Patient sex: F
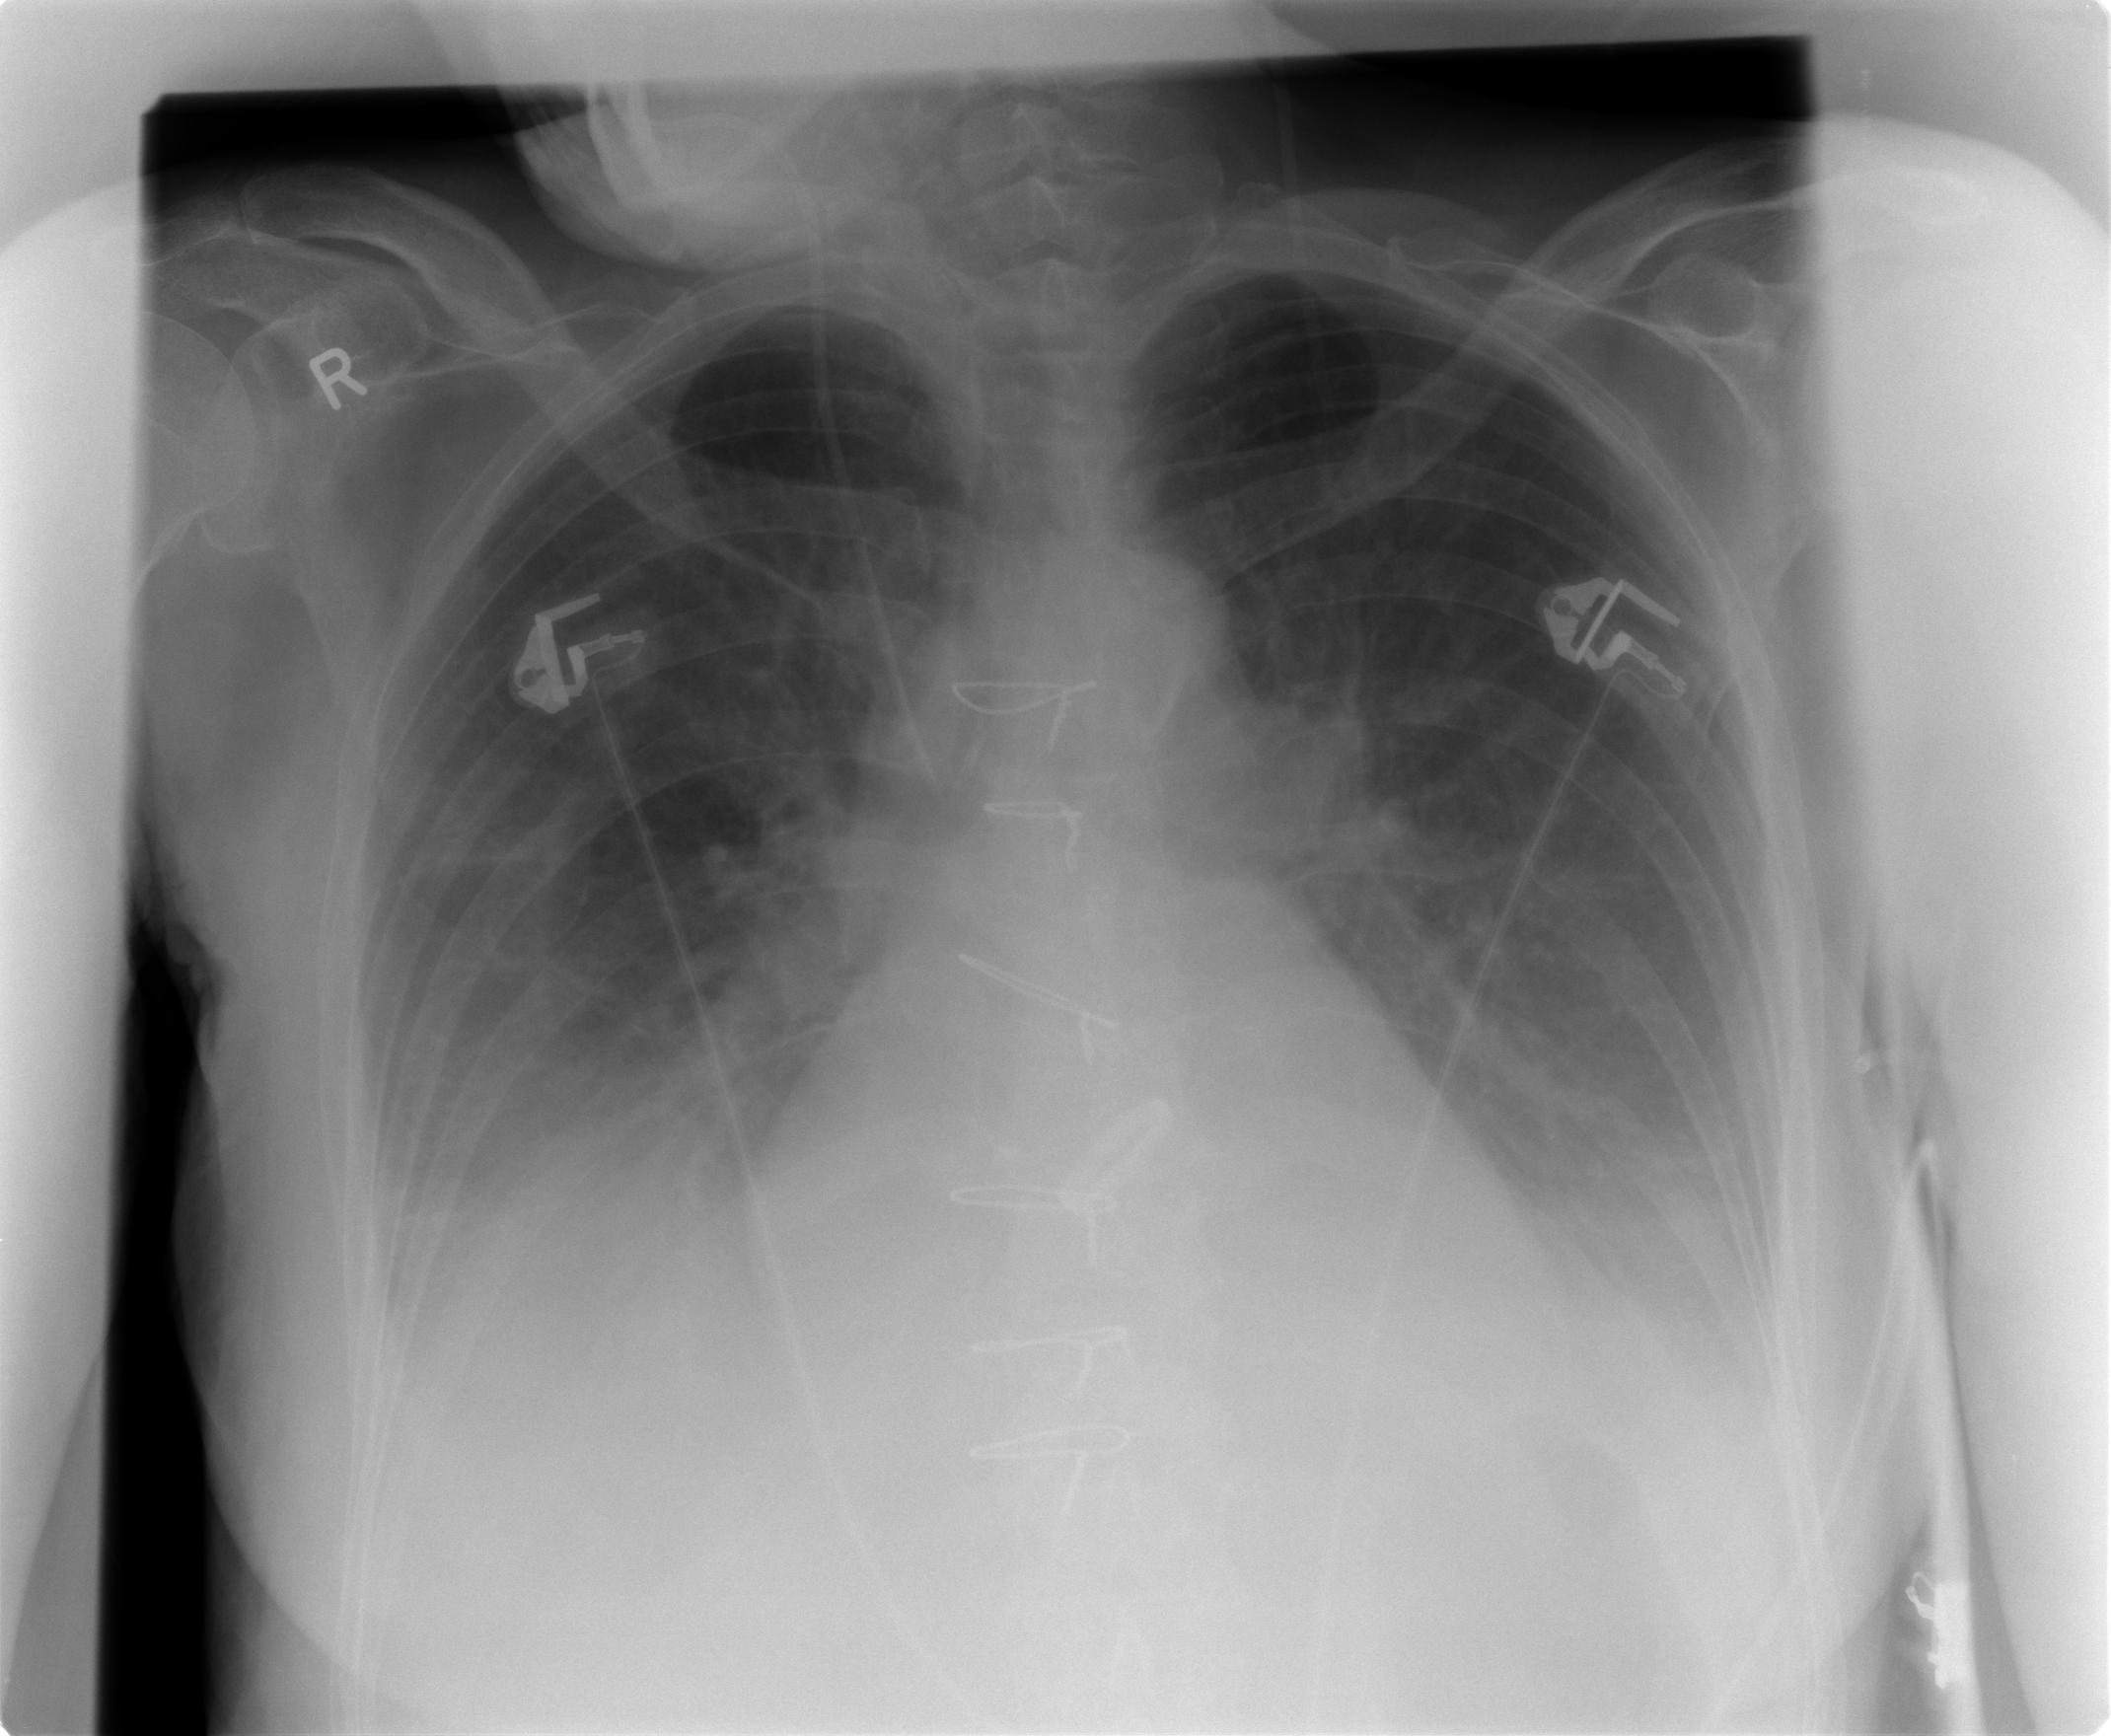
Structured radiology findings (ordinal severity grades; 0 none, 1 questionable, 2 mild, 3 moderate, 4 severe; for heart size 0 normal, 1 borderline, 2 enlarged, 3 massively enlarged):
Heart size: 0
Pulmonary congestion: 2
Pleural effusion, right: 2
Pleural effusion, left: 2
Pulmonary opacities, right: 2
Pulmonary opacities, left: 0
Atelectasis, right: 2
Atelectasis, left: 1